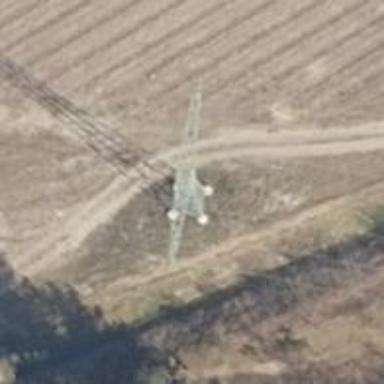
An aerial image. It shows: Power line in the image.